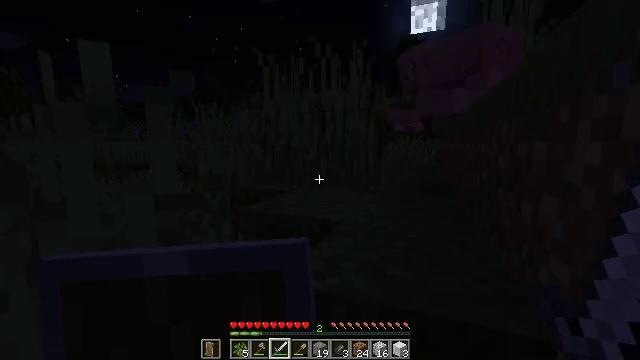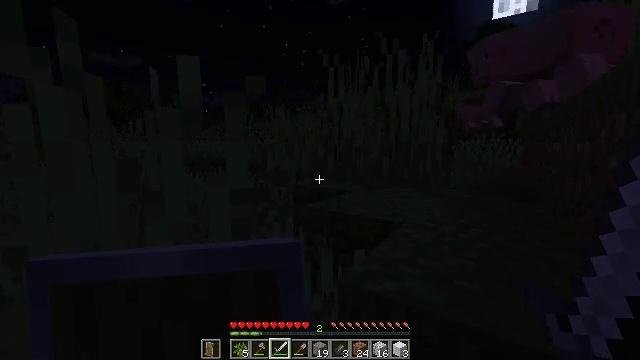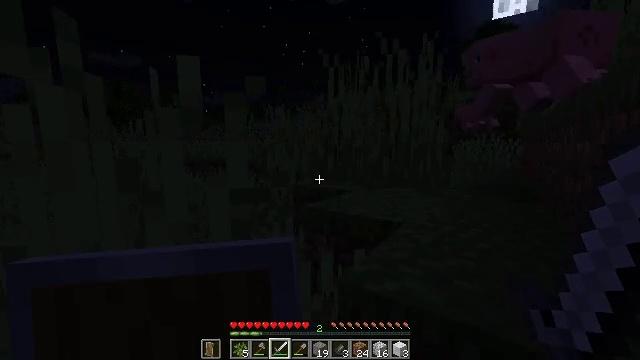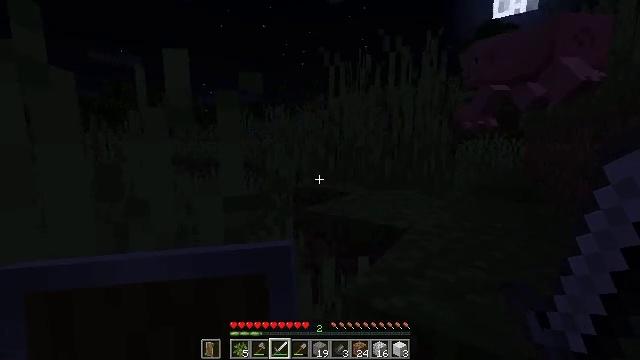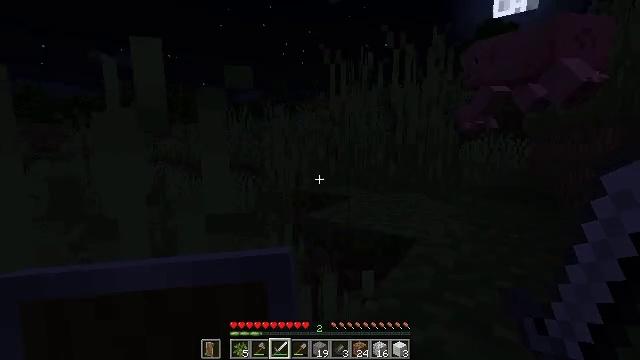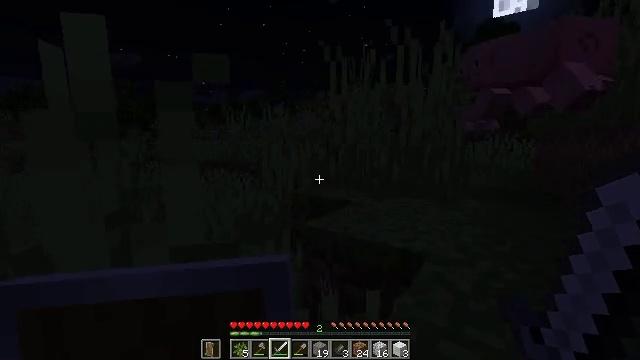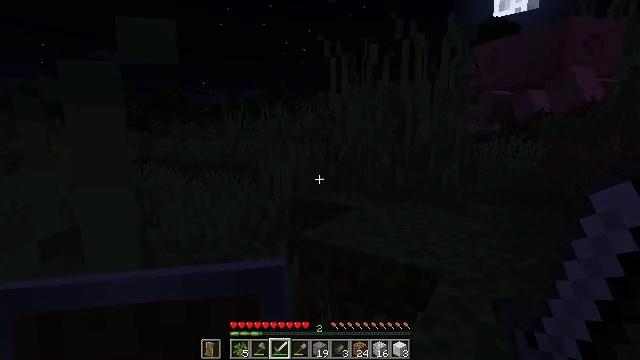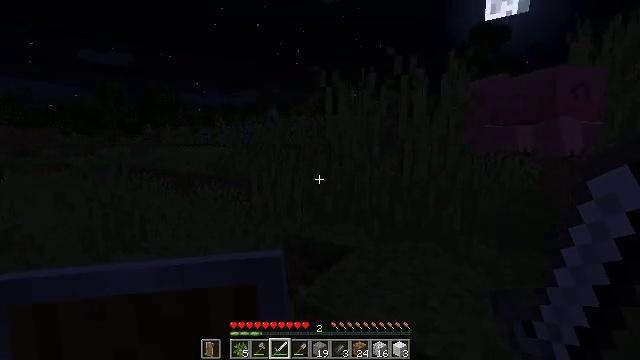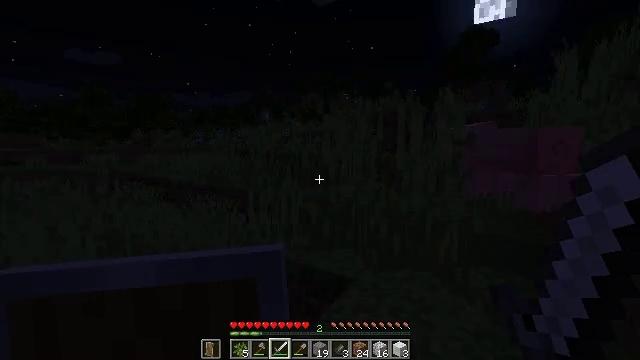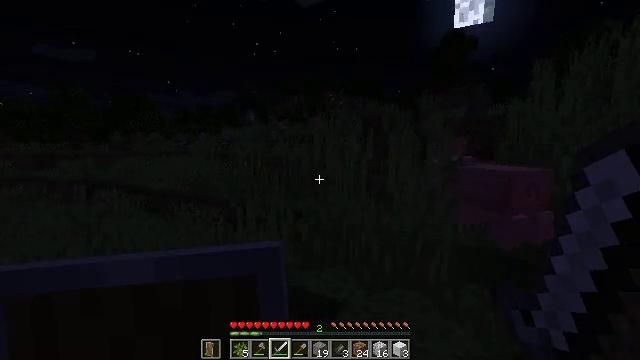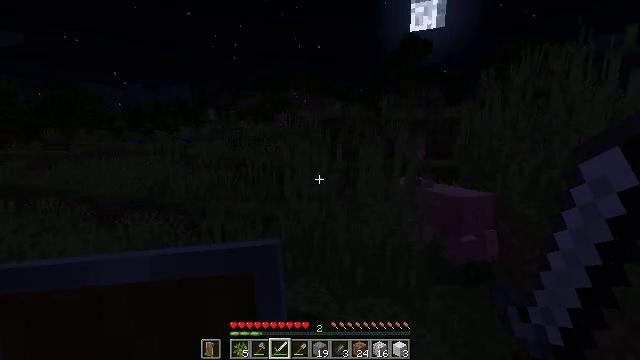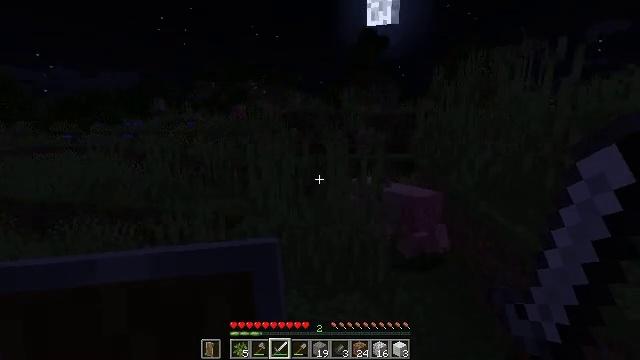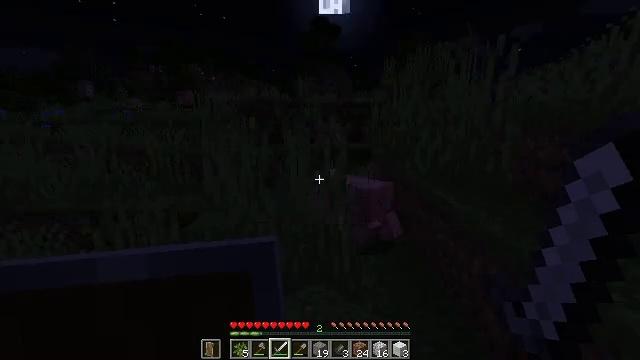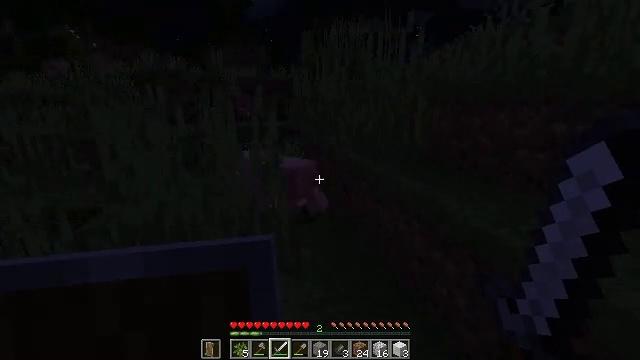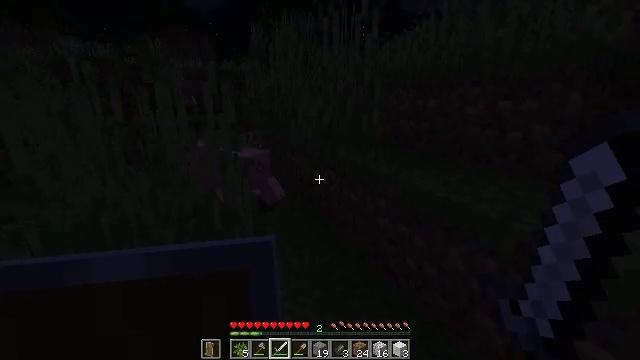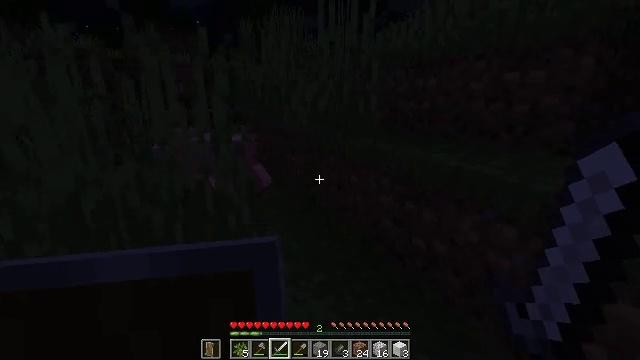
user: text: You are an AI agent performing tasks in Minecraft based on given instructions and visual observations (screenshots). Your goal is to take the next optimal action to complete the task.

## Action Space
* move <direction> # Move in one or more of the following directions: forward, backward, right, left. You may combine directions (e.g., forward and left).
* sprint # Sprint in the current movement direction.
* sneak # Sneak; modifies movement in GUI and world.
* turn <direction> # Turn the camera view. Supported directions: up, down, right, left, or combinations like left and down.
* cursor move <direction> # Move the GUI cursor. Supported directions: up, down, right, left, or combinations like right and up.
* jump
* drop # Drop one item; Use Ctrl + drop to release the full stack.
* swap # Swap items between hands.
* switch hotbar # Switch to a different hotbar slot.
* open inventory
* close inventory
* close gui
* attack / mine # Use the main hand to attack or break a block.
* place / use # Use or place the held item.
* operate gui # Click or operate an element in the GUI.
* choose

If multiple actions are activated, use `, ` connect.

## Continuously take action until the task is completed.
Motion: motion action
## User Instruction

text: Hunt animals.
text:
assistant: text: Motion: turn left
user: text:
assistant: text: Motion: move forward
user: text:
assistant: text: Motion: move forward
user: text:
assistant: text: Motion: move forward
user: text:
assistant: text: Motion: move forward
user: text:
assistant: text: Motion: move forward, jump
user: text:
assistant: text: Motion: move forward, turn right, jump
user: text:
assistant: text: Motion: move forward, turn right, jump
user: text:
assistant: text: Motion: move forward, turn right, jump
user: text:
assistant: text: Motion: move forward, turn right, jump
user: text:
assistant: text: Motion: move forward, turn right and down
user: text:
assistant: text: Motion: move forward, turn right and down
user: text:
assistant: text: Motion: move forward, turn right and down
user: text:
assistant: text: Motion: move forward, turn right
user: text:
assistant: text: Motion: move forward, turn right
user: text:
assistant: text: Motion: move forward
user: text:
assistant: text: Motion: move forward
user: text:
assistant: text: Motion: move forward
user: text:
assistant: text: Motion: move forward
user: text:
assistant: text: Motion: move forward, turn left
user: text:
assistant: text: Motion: move forward, turn left
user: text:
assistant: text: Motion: move forward, turn left and down
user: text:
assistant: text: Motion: turn left
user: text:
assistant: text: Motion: turn left
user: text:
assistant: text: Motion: turn left
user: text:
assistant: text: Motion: turn left
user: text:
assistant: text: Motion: no_op
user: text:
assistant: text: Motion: no_op
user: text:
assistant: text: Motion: move forward
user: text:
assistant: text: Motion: move forward